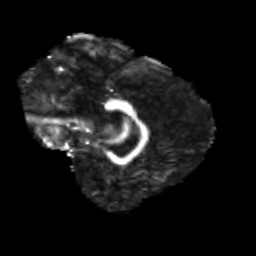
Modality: FA
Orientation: sagittal
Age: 25
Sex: male
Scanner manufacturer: siemens
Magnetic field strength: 3 T
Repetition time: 3.5 s
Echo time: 0.104 s